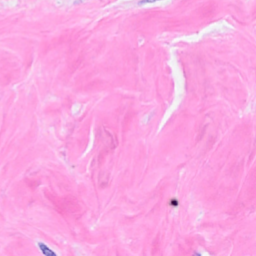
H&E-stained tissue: Breast